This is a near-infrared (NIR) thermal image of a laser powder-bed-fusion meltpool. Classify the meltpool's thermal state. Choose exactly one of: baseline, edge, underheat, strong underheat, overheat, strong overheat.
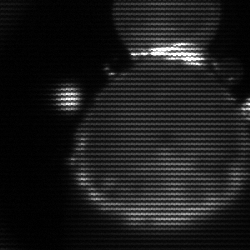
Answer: edge